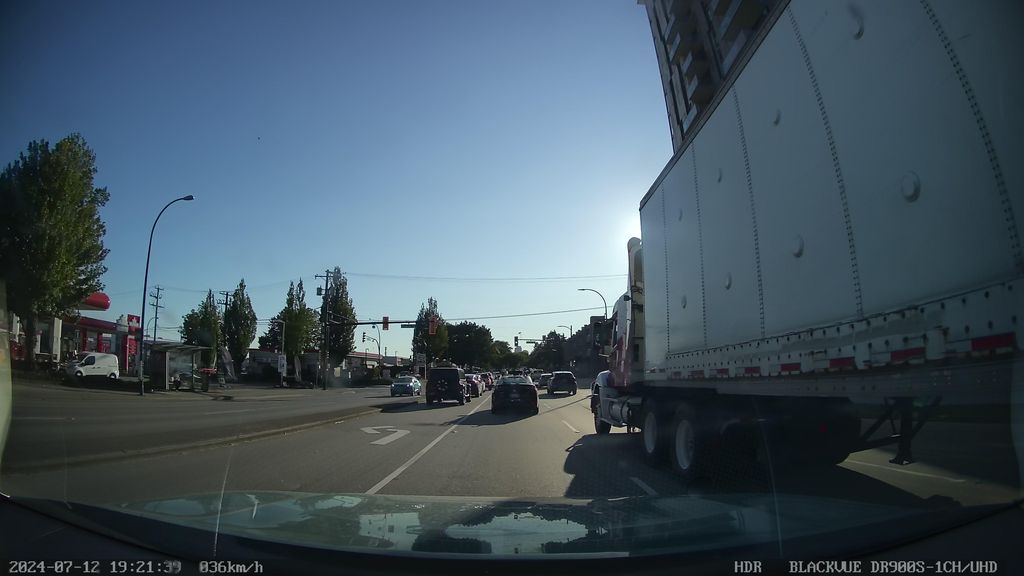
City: vancouver